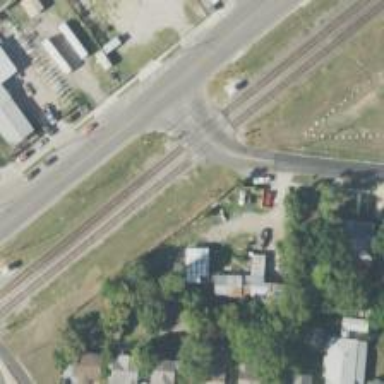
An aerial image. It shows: Level crossing with lights and saltire markings.